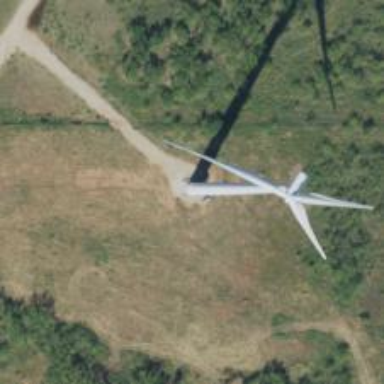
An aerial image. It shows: Wind generator with horizontal axis. The generator is wind turbine.